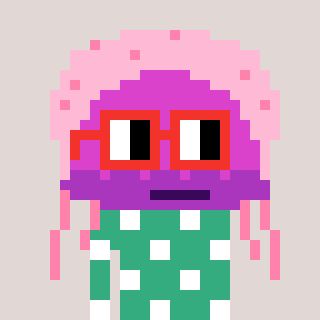
a pixel art character with square red glasses, a jellyfish-shaped head and a teal-colored body on a warm background